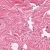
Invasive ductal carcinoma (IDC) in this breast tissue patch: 0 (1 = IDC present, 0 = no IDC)